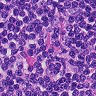
Metastatic tissue present: no